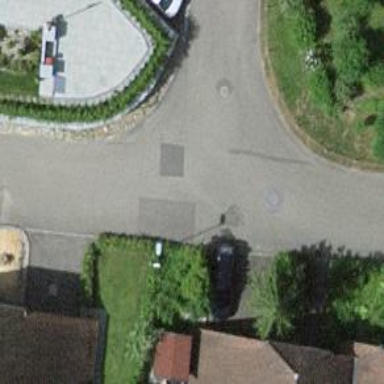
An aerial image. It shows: Paved residential road.